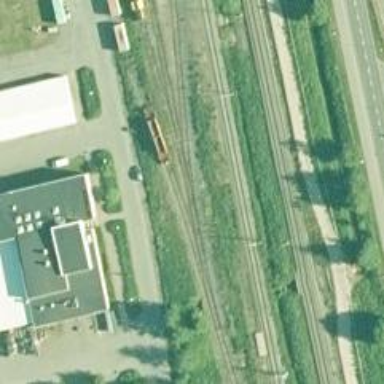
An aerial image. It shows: Railway yard in service.